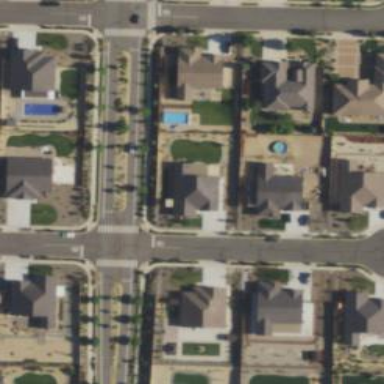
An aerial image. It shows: Residential road with asphalt surface and separate sidewalk.